高一 · 立体几何学
在正方体 $A B C D-A_{1} B_{1} C_{1} D_{1}$ 中, $E, F, G$ 分别为 $A A_{1}, B C, C_{1} D_{1}$ 的中点,现有下面三个结论: (1) $\triangle E F G$ 为正三角形; (2)异面直线 $A_{1} G$ 与 $C_{1} F$ 所成角为 $60^{\circ}$; (3) $A C / /$ 平面 $E F G$.其中所有正确结论的编号是 ( )
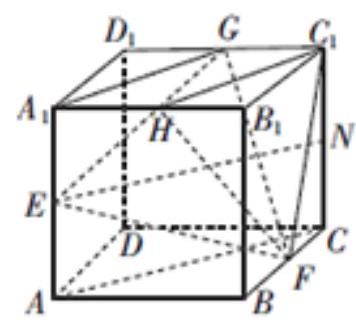
(1)
B. (2)(3)
C. (1)2)
D. (1)(3)
答案: D
解析: 【分析】

(1)计算出三边是否相等; (2)平移 $A_{1} G$ 与 $C_{1} F$, 使得它们的平行线交于一点, 解三角形求角的大小; (3)探究平面 $E F G$ 内是否有与 $A C$ 平行的直线.

【详解】

易证 $\triangle E F G$ 的三边相等, 所以它是正三角形.

平面 $E F G$ 截正方体所得截面为正六边形, 且该截面与 $C C_{1}$ 的交点为 $C C_{1}$ 的中点 $N$,易证 $A C / / E N$, 从而 $A C / /$ 平面 $E F G$. 取 $A_{1} B_{1}$ 的中点 $H$, 连接 $C_{1} H, F H$,

则 $A G / / C_{1} H$ ，易知 $C_{1} H=C_{1} F \neq H F ，$

所以 $C_{1} H$ 与 $C_{1} F$ 所成角不可能是 $60^{\circ}$, 从而异面直线 $A_{1} G$ 与 $C_{1} F$ 所成角不是 $60^{\circ}$.故(1)(3)正确.

【点睛】

本题考查点、线、面的位置关系, 考查直观想象与数学运算的核心素养.